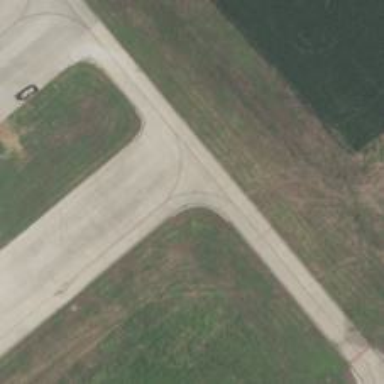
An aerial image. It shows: View of taxiway at the airport.